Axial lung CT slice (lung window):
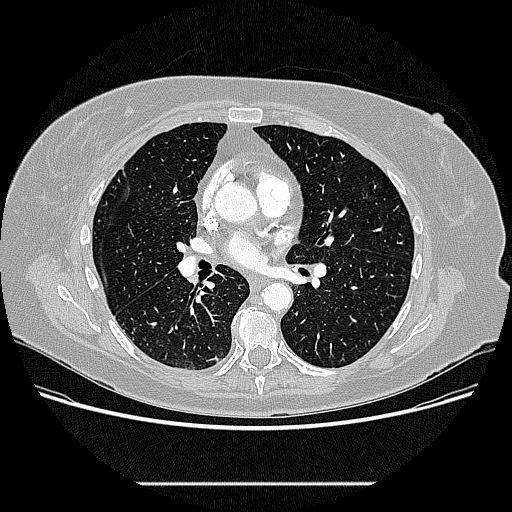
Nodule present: no